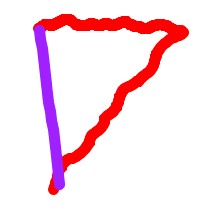
Shape: triangle